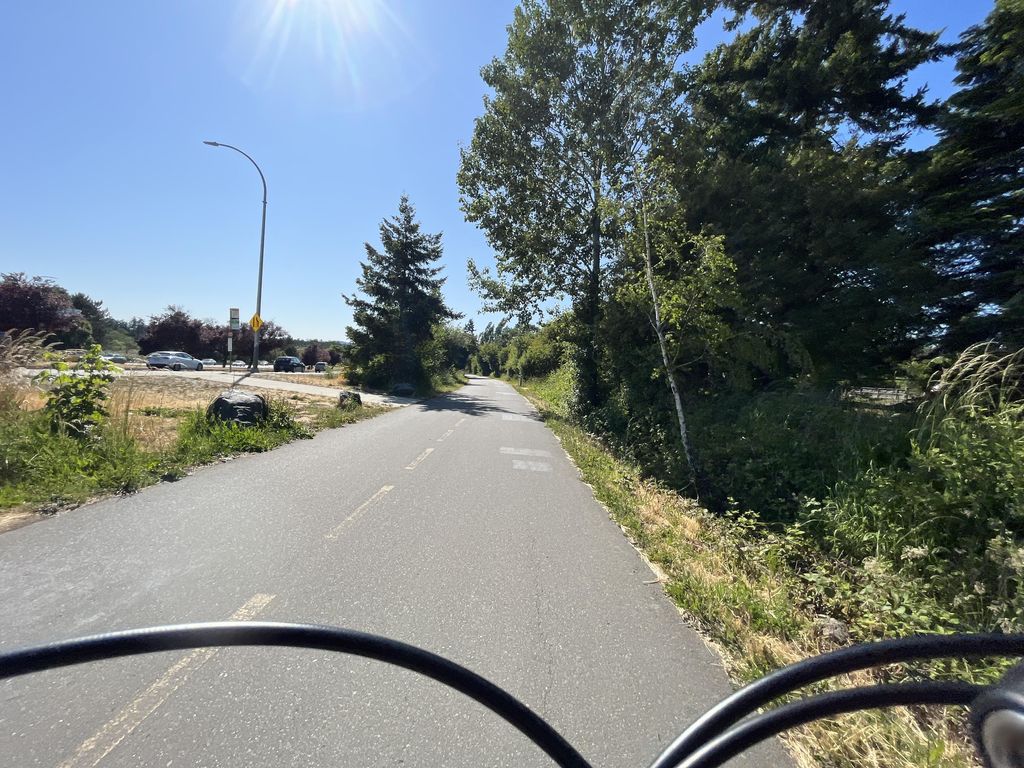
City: victoria